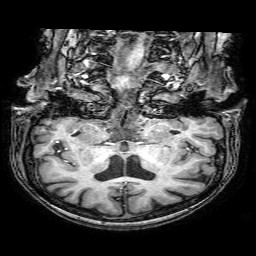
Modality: T1w
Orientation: sagittal
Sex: female
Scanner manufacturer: philips
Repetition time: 0.008205 s
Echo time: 0.00376 s